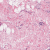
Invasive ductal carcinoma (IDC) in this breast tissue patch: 0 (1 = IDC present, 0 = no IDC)